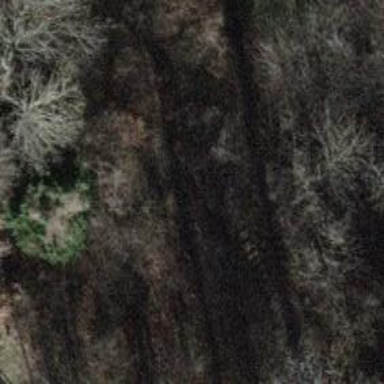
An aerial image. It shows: Unpaved steps.